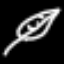
Label: leaf